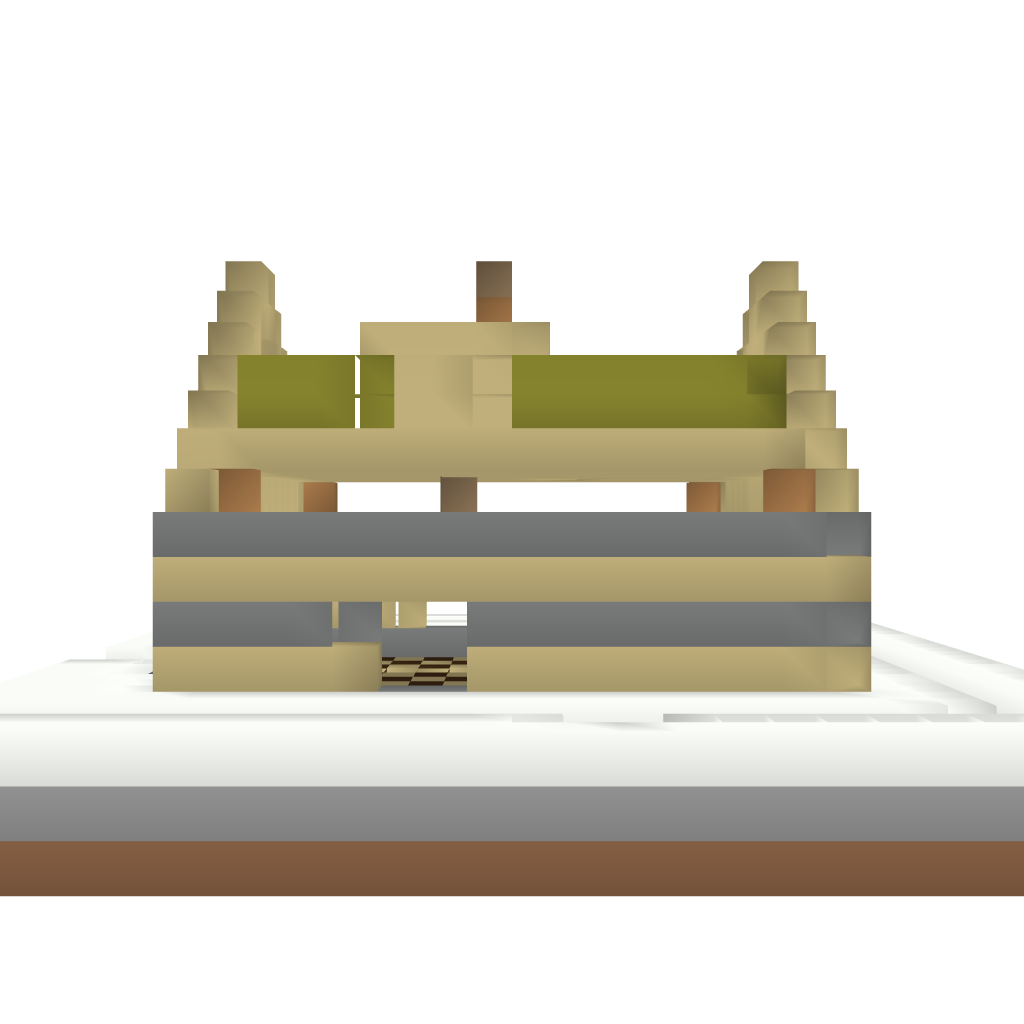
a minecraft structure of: Grand Victoria Wooden House